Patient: sex M, age 64
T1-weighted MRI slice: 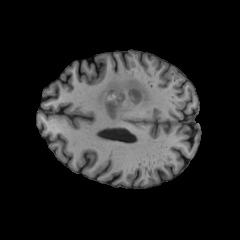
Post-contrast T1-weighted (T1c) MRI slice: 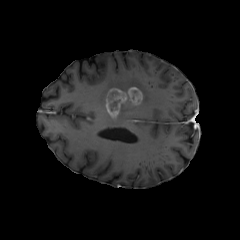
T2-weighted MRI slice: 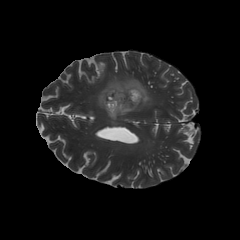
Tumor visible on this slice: yes
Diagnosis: Glioblastoma, IDH-wildtype
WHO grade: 4